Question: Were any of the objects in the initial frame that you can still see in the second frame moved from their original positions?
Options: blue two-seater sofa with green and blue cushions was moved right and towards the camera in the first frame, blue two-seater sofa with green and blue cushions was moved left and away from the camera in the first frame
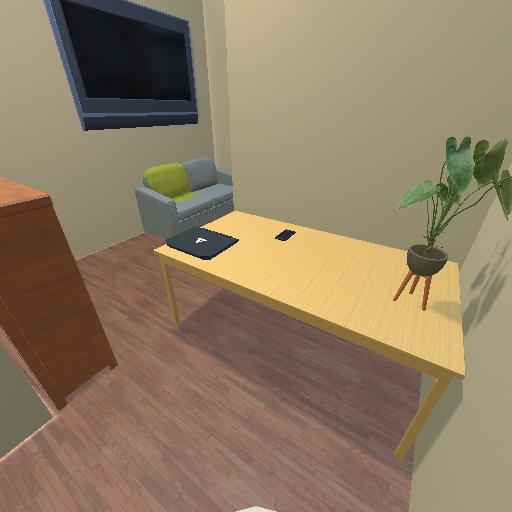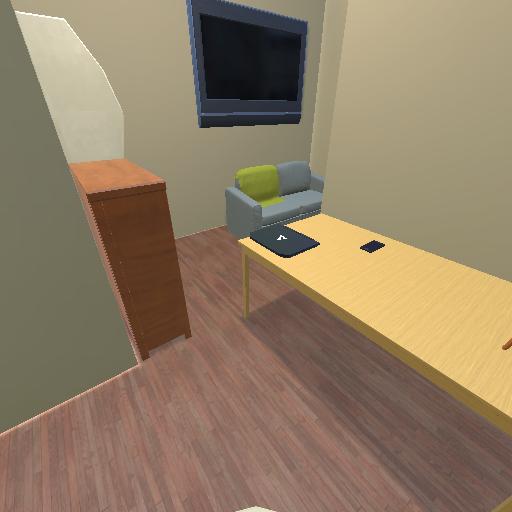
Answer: blue two-seater sofa with green and blue cushions was moved right and towards the camera in the first frame